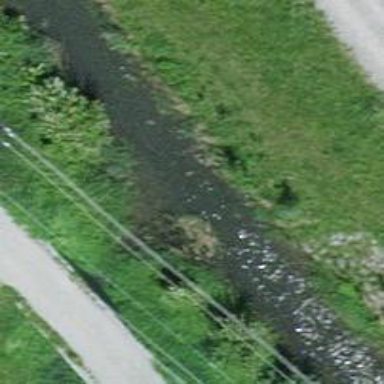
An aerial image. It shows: Drain waterway.